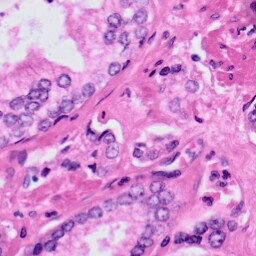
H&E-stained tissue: Prostate